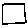
Label: square